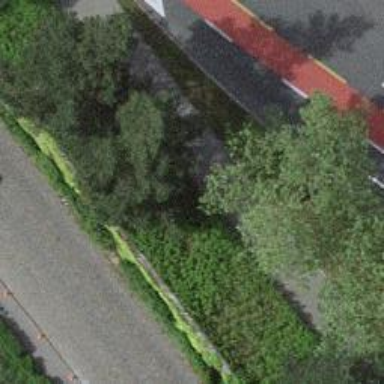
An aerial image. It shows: Evergreen tree with needle-leaved leaves.